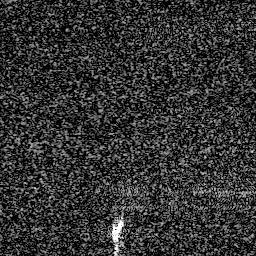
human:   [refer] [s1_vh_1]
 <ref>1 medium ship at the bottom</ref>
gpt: <box>[[42, 83, 49, 97, 0]]</box>